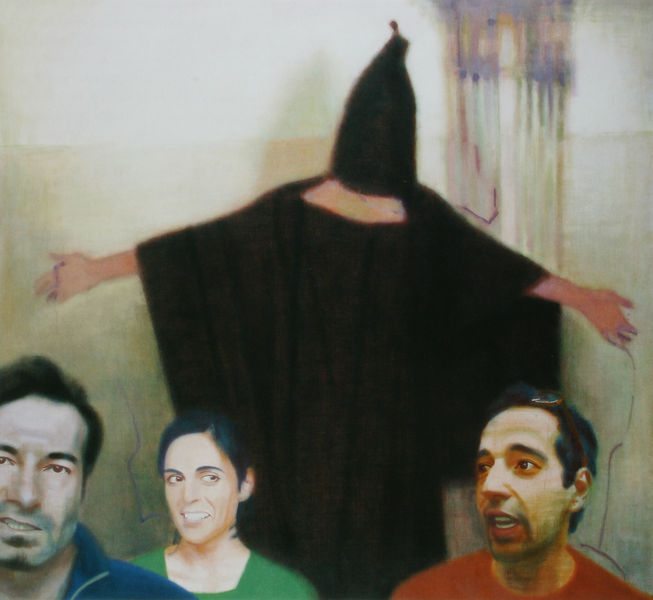
Titel: The Prisoner (51. ZKM)
Künstler: Ákos Birkás
Standort: Leipzig
Institution: Galerie Eigen + Art
Schlagwörter: blau, mann, schatten, umhang, grün, frau, licht, männer, orange, schwarz, blick, rot, haube, malerei, mütze, wand, arme, blicke, hinrichtung, hände, innenraum, kutte, moderne, modern, violett, gewalt, münder, faden, collage, foto, wände, spiel, brille, hälse, ölmalerei, anklage, zähne, wundmale, usa, gefangener, kaputze, kapuze, überschneidung, folter, gegenwart, arem, abu ghraib, abu graib, gefangender, kapuzenmann, schmiererei, terrorismus